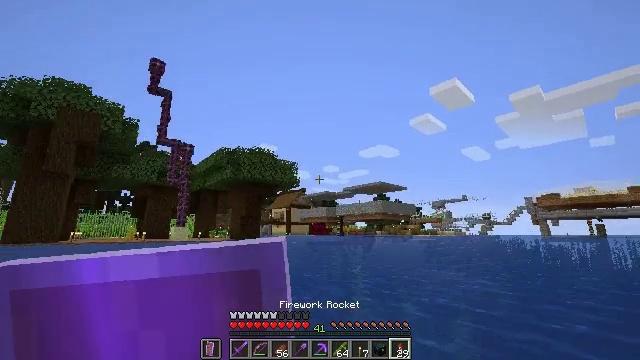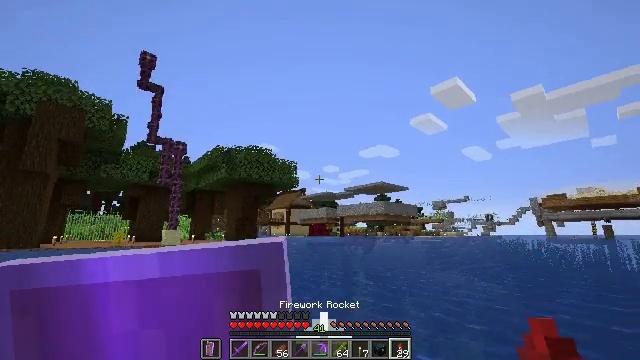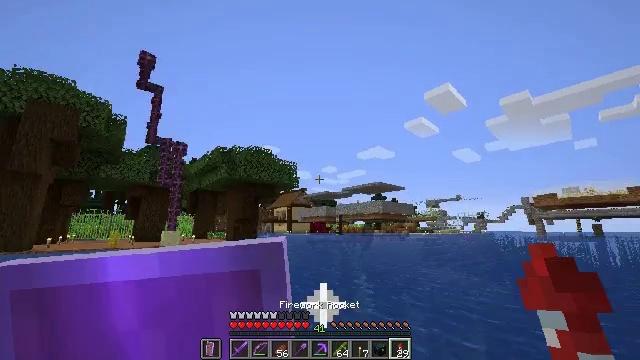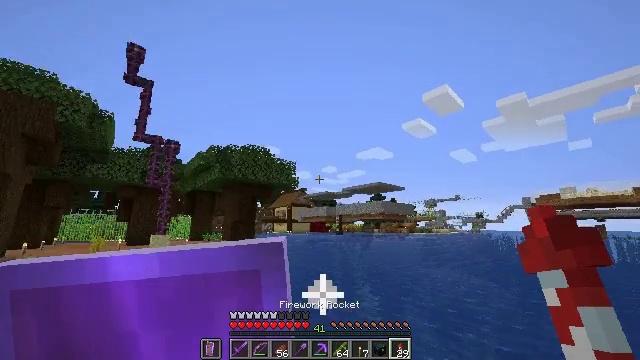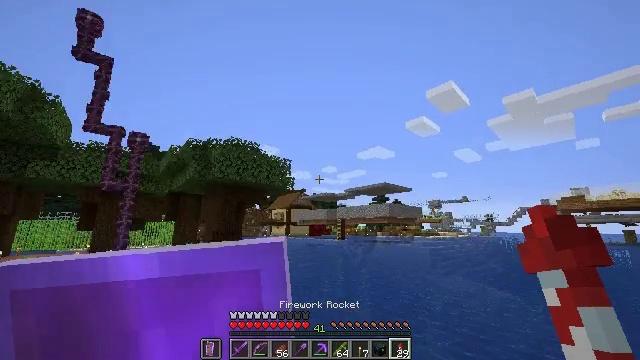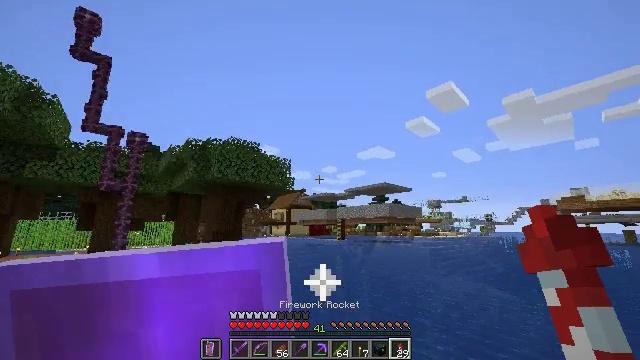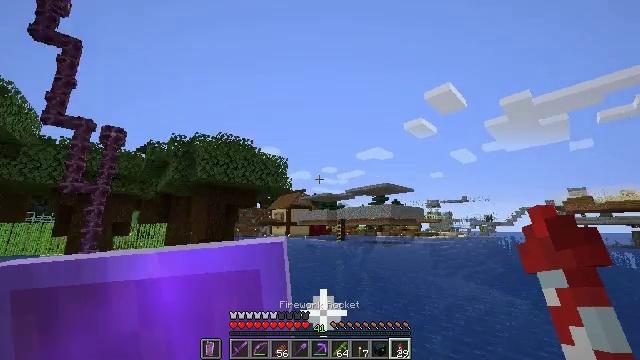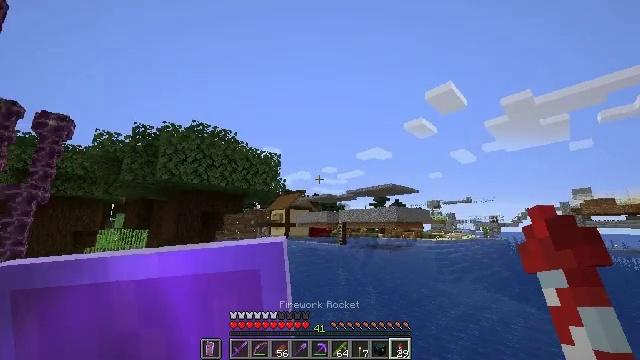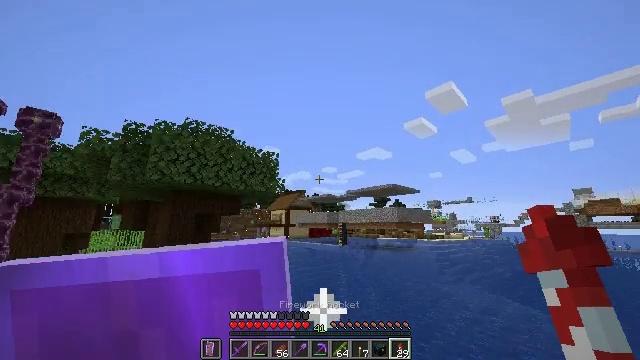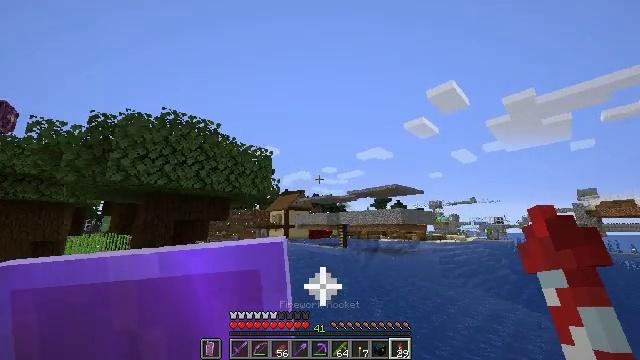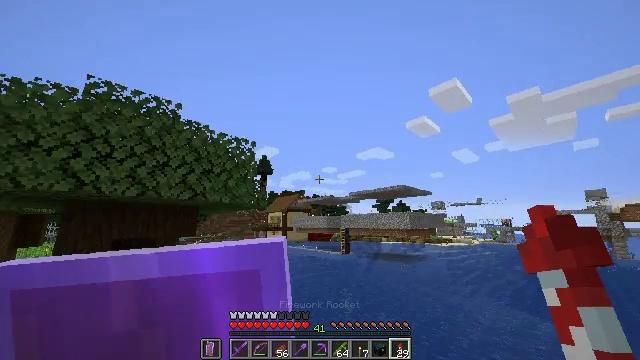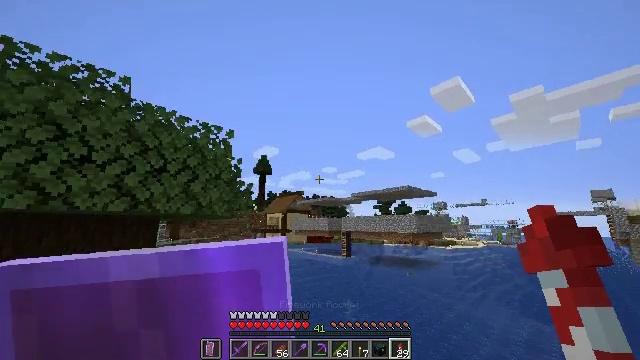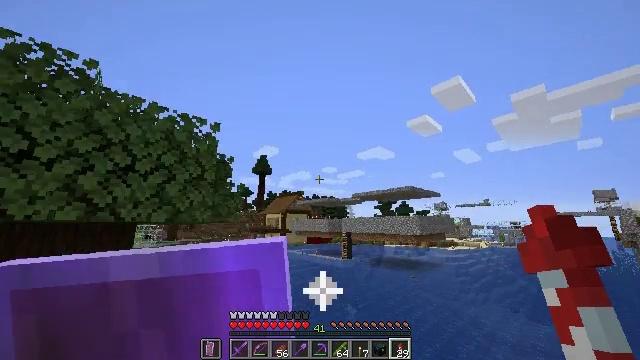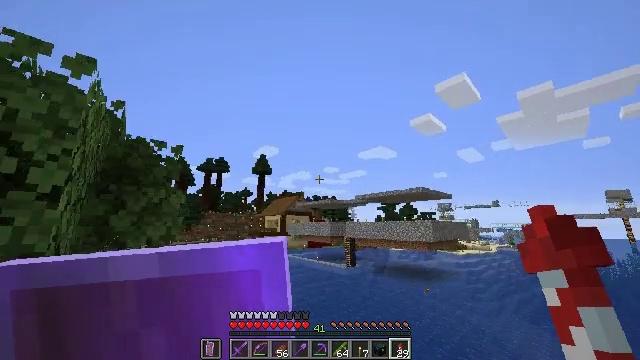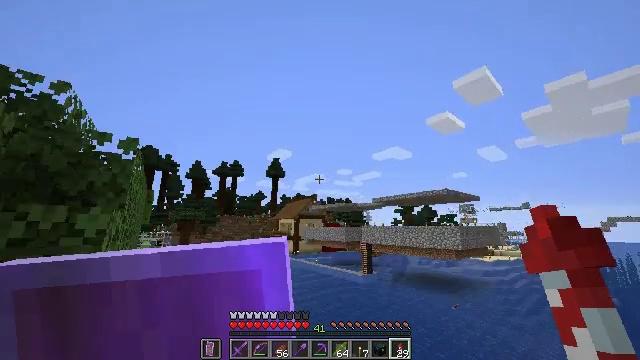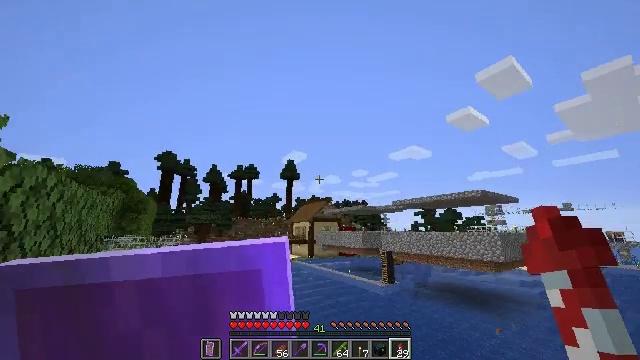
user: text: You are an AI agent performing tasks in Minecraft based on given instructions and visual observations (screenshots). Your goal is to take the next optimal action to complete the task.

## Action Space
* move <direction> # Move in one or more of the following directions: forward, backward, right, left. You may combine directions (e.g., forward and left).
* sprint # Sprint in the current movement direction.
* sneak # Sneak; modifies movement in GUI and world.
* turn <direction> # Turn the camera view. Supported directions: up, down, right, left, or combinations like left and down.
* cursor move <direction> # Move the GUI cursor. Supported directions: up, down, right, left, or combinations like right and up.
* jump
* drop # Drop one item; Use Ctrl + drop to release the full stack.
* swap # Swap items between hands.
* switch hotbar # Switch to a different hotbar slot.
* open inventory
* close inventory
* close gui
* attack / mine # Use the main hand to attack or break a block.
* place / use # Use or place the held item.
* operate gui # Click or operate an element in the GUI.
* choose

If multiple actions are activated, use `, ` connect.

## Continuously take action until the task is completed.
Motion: motion action
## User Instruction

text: Craft scaffolding at the crafting table using bamboo.
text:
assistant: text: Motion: move forward, sprint, jump
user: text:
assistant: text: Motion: move forward, sprint, jump
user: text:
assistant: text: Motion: move forward, sprint, jump
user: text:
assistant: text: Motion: move forward, sprint, jump
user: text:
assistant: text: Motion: move forward, sprint
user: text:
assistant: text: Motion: move forward, sprint
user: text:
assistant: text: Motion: move forward, sprint
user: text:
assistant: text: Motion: move forward, sprint
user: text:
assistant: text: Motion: move forward, sprint
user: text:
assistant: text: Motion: move forward, sprint
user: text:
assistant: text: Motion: move forward, sprint
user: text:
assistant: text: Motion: move forward, sprint
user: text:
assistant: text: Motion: move forward, sprint
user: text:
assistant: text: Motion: move forward, sprint, turn left
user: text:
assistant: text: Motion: move forward, sprint, turn left
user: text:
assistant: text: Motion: move forward, sprint, turn left
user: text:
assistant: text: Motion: move forward, sprint, turn left
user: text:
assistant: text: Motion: move forward, sprint, turn left
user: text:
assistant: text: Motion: move forward, sprint, turn left and down
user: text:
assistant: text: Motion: move forward, sprint, turn left and down
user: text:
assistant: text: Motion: move forward, sprint
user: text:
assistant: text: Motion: move forward, sprint
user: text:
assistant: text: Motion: move forward, sprint
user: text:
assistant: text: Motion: move forward, sprint
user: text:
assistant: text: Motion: move forward, sprint
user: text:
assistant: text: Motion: move forward, sprint
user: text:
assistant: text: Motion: move forward, sprint
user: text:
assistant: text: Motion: move forward, sprint
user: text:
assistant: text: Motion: move forward, sprint
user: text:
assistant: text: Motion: move forward, sprint, turn left and down